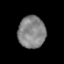
Tissue: prostate
Cell type: Myeloid cells
Senescence score: 0.2875
Nuclear area (px): 860
Mean DAPI intensity: 132.369